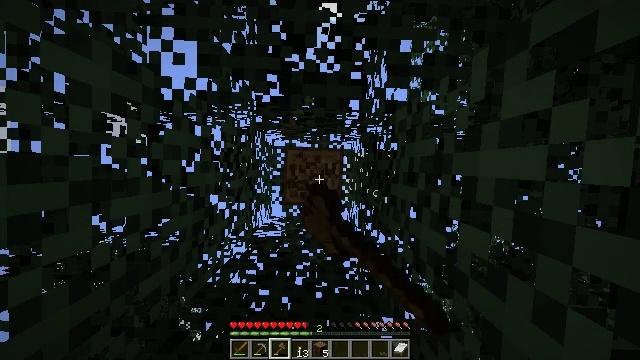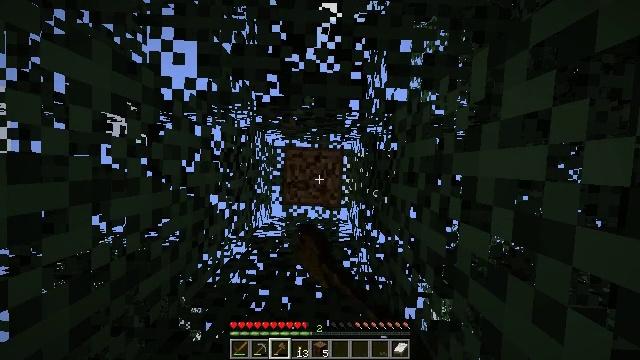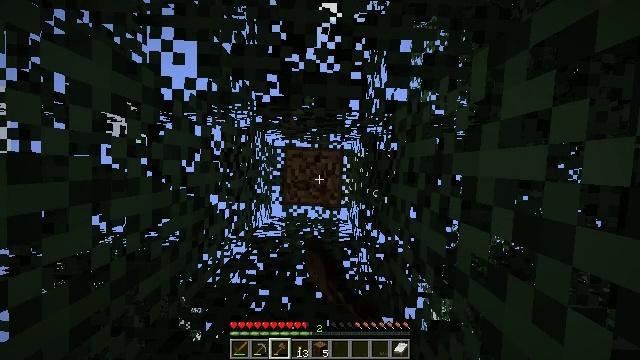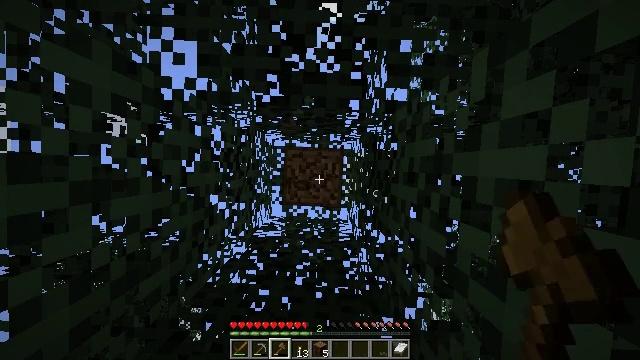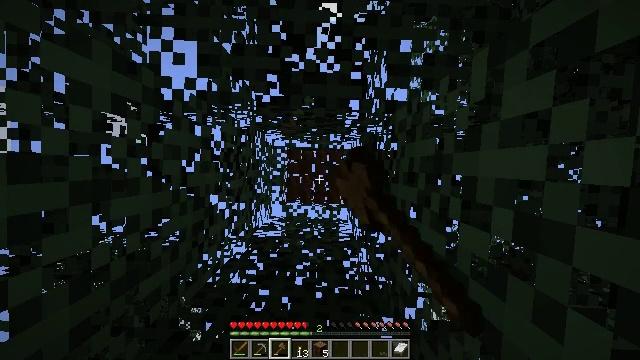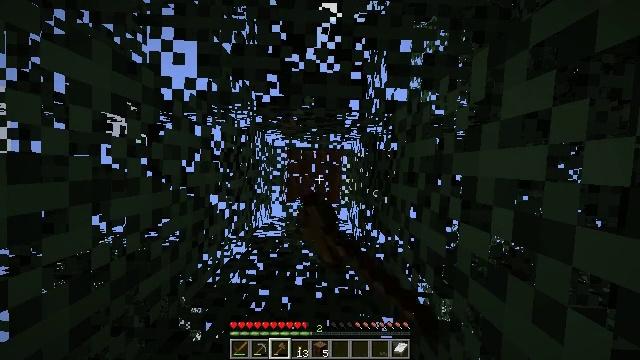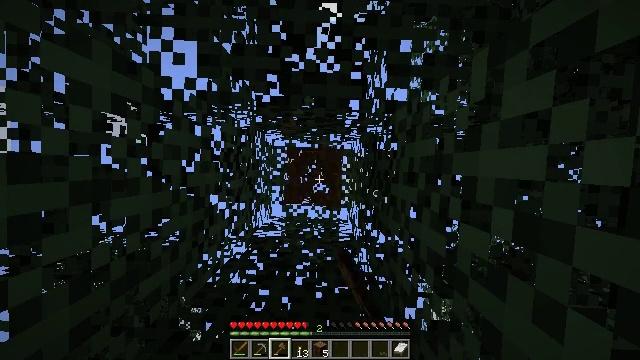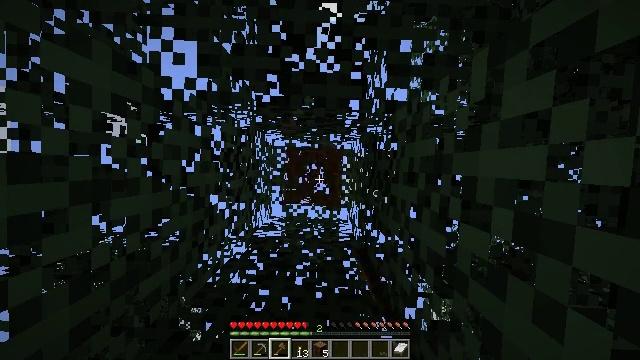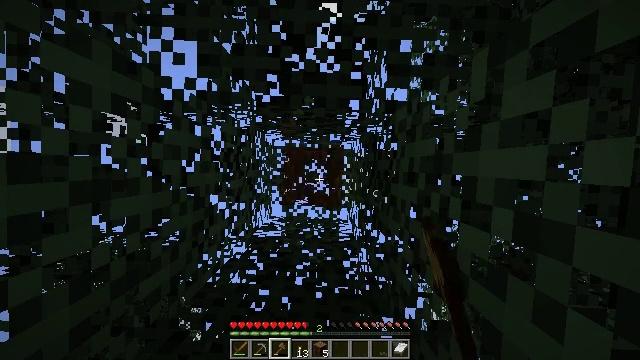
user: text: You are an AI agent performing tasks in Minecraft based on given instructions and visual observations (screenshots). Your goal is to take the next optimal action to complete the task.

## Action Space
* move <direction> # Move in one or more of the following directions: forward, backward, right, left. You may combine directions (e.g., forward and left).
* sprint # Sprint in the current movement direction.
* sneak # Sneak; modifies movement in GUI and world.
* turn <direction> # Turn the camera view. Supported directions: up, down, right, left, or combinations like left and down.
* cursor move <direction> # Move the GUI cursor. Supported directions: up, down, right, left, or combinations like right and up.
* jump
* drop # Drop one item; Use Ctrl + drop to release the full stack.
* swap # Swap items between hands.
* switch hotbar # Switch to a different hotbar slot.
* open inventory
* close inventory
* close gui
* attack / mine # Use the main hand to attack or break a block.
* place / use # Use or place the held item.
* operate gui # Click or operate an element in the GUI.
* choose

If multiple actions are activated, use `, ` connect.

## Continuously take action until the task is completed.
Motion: motion action
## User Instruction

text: Chop down the spruce log.
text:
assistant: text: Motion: attack / mine
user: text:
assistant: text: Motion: attack / mine
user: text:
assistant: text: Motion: attack / mine
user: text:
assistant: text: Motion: attack / mine
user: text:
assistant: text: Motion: attack / mine
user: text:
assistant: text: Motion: attack / mine
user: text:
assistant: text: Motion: attack / mine
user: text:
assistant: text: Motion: attack / mine
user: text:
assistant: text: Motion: attack / mine